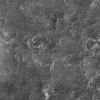
Atmospheric dust classification: not_dusty